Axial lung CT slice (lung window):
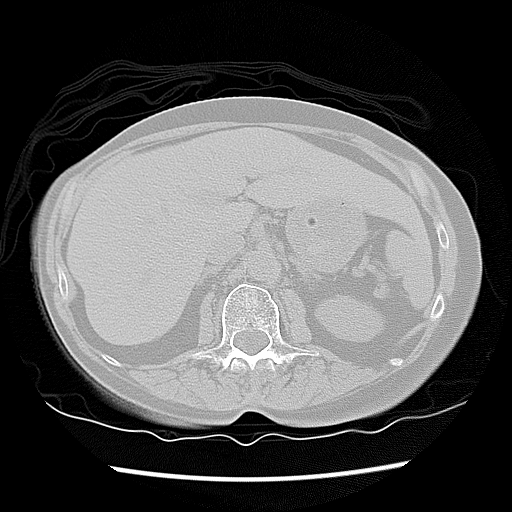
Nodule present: no